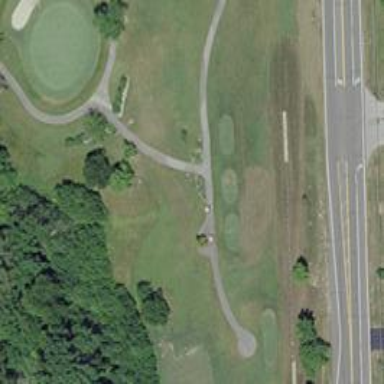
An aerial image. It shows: Pathway for golfing.